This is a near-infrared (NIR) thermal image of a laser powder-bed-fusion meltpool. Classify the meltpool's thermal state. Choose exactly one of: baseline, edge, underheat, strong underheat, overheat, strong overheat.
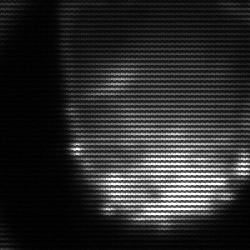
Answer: edge